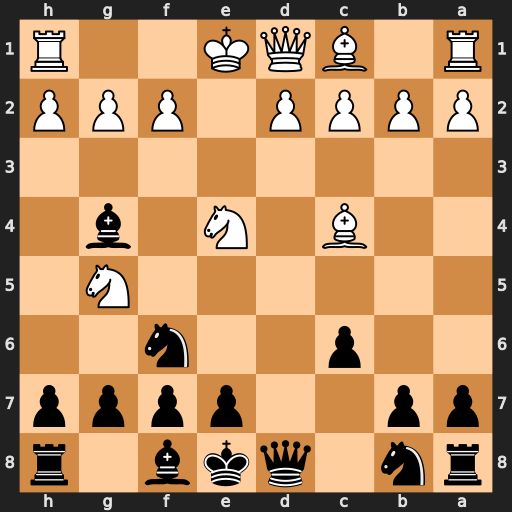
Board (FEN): rn1qkb1r/pp2pppp/2p2n2/6N1/2B1N1b1/8/PPPP1PPP/R1BQK2R
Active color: b
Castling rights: KQkq
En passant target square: -
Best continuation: Bxd1 Bxf7+ Kd7 Nc5+ Kc8